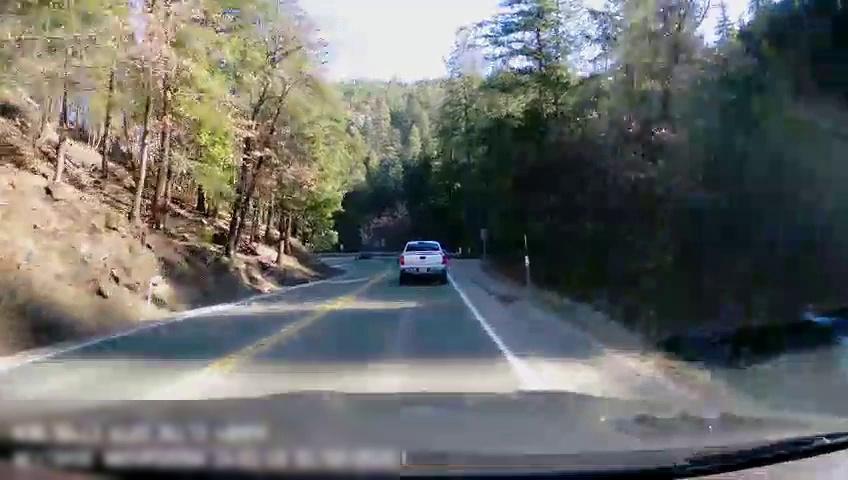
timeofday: Day
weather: Sunny
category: Drivable Space
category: Drivable Space
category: Vehicles | Truck
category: Lanes | Opposite Lane
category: Lanes | Current Lane
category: Lanes | Opposite Lane
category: Lanes | Current Lane